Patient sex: F
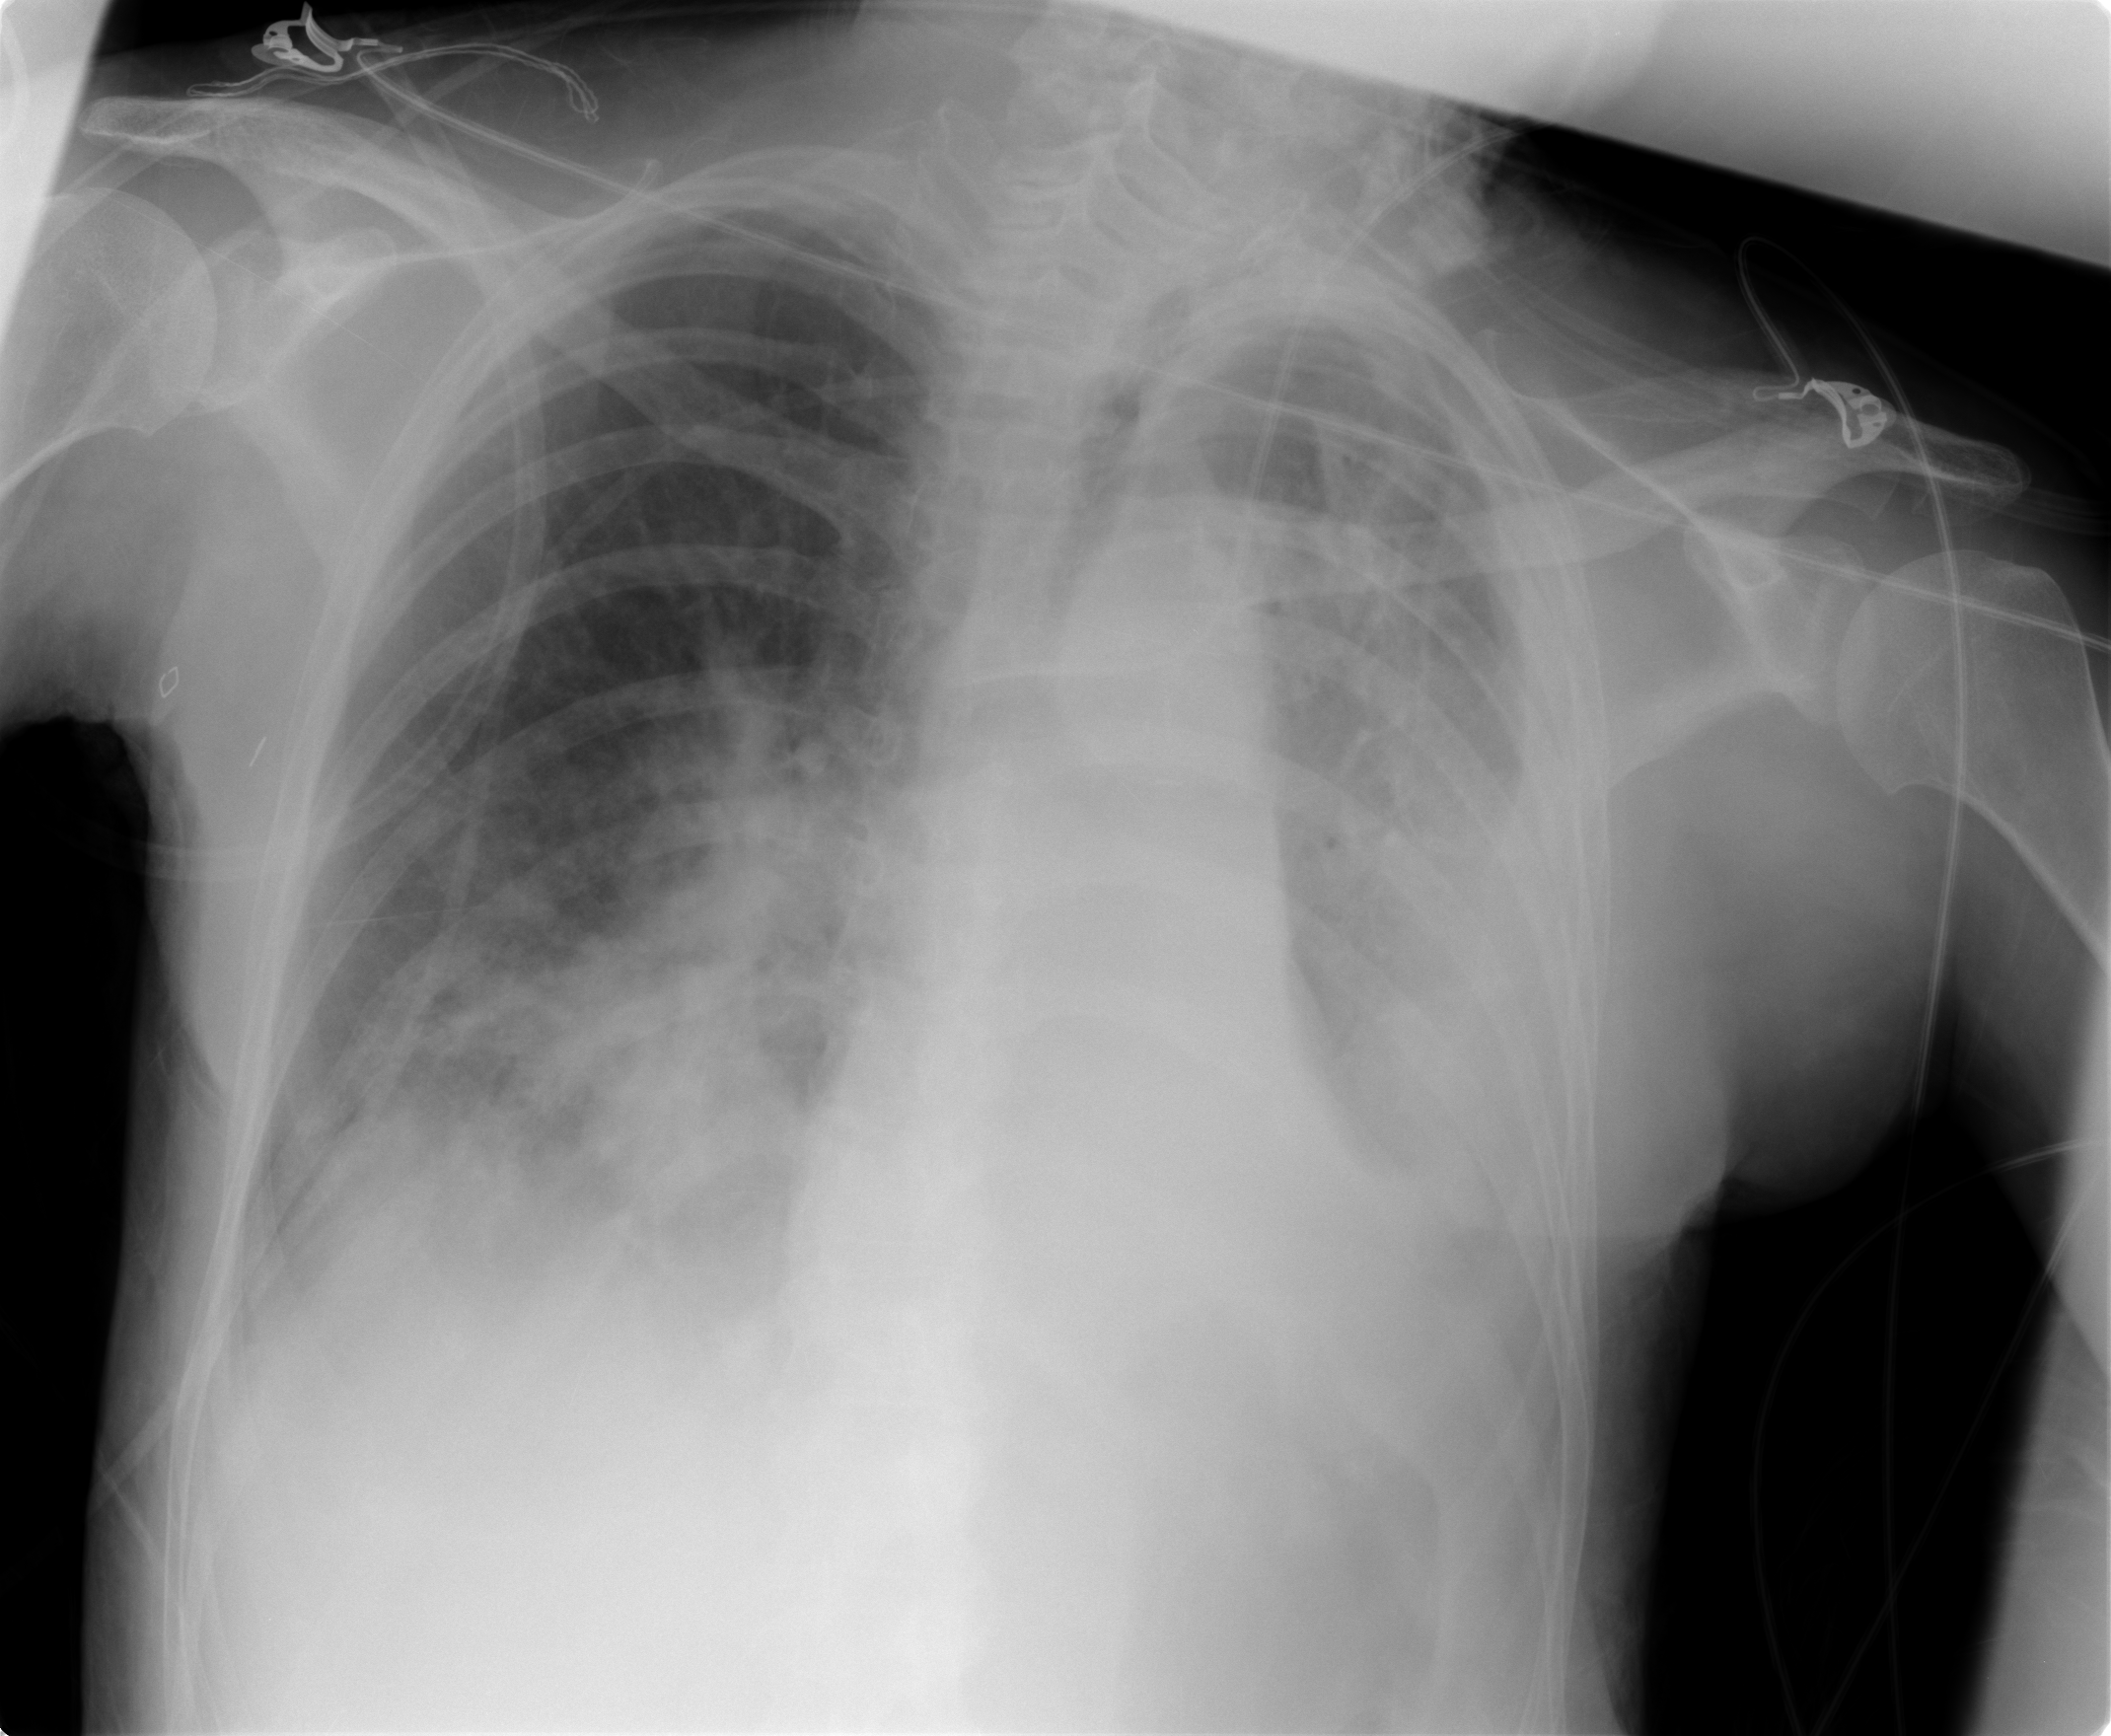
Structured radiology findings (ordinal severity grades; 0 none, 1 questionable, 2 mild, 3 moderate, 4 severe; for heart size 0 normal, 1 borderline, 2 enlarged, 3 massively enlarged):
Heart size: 0
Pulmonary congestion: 2
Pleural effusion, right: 3
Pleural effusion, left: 3
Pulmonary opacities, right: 2
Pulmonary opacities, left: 3
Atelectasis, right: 3
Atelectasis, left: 3